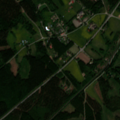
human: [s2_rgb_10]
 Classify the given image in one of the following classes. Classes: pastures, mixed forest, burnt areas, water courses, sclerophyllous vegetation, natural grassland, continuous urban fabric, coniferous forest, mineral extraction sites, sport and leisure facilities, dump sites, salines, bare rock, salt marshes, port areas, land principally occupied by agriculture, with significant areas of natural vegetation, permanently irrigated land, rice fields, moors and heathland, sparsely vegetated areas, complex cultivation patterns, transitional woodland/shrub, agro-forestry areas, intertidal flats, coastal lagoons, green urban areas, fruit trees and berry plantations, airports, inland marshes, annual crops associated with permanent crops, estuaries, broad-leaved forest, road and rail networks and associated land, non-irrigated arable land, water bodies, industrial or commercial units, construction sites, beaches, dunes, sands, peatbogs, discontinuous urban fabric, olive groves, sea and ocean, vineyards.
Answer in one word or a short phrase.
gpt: land principally occupied by agriculture, with significant areas of natural vegetation, broad-leaved forest, mixed forest